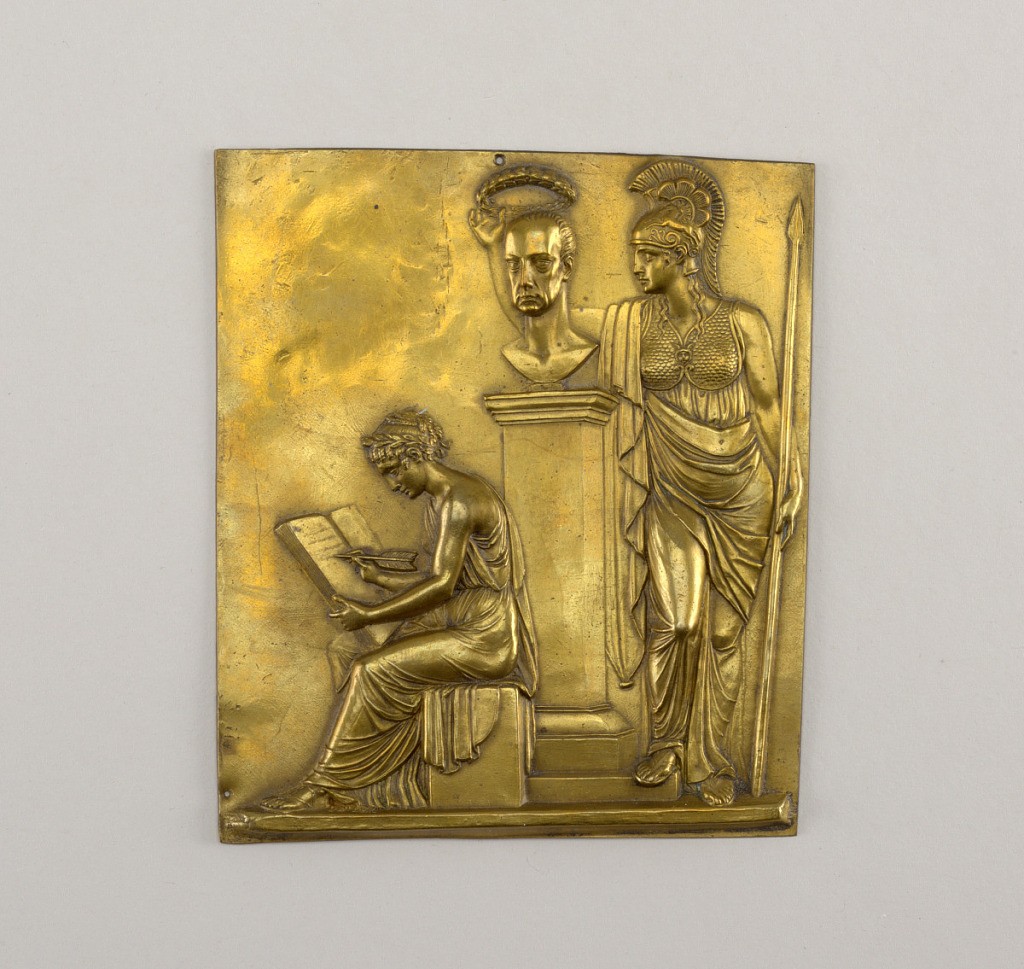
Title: Mount
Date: early 19th century
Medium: Silvered brass
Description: Vertical rectangle with repoussé bust of Julius Caesar (?) on a pedestal, with wreath held above by a woman in helmet and breastplate, who carries a spear in left hand; to the left is a seated female figure inscribing in a book with a pen.